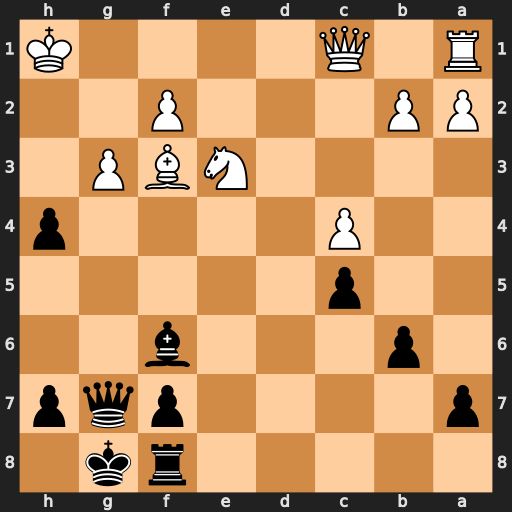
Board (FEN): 5rk1/p4pqp/1p3b2/2p5/2P4p/4NBP1/PP3P2/R1Q4K
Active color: b
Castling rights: -
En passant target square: -
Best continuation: Bxb2 Nf5 Qf6